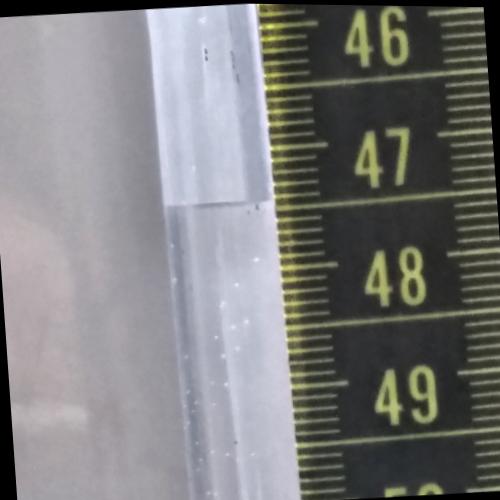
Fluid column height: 47.4 cm